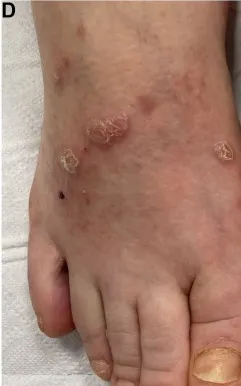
(A-D) Patient's upper and lower limbs upon initial presentation with thick, violaceous, hyperkeratotic plaques with a Wickham's striae.
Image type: medical_photograph (skin_photograph)